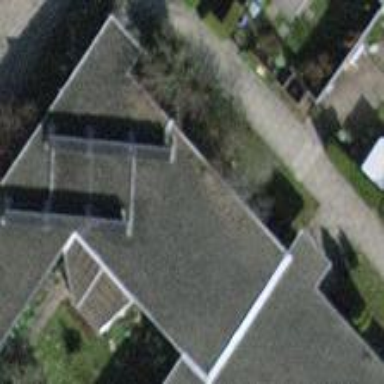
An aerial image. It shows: Terrace building with flat roof.